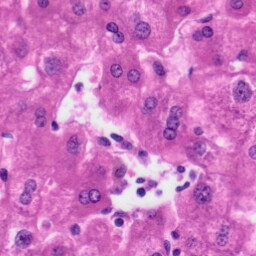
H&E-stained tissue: Liver